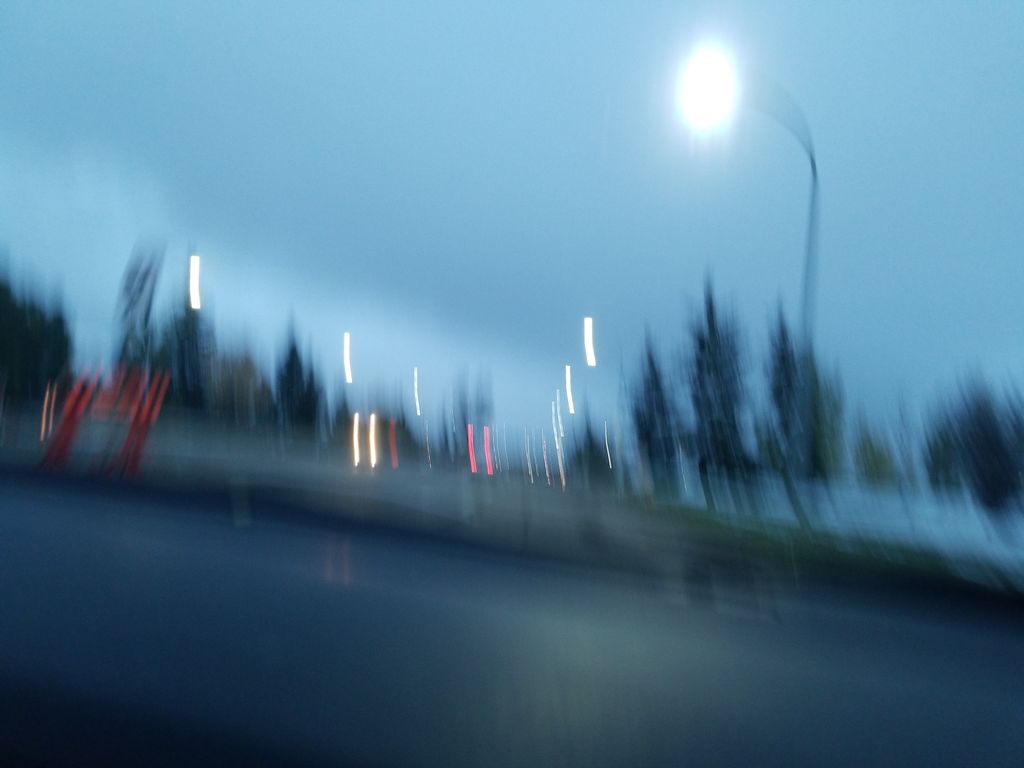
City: edmonton